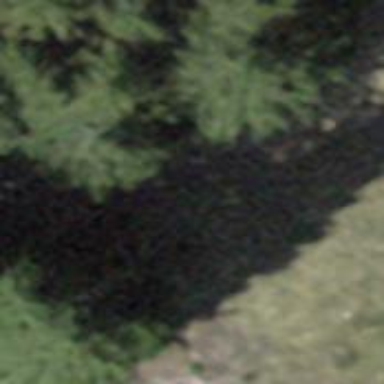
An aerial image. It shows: Bench.